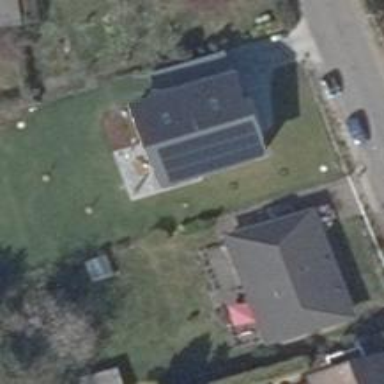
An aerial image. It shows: Solar power generator with photovoltaic panels.